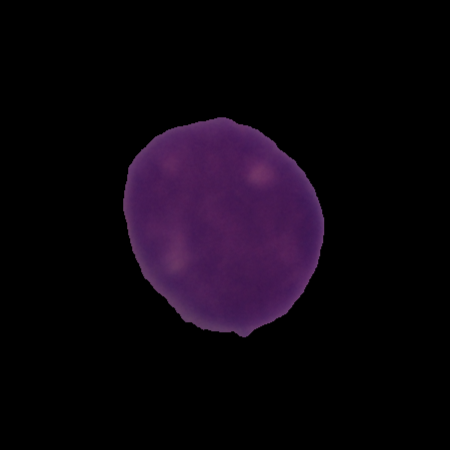
Label: cancer